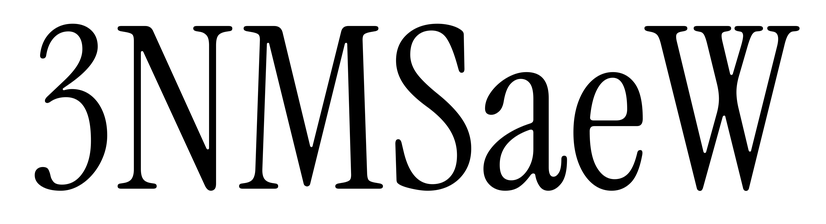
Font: InstrumentSerif-Regular